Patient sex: M
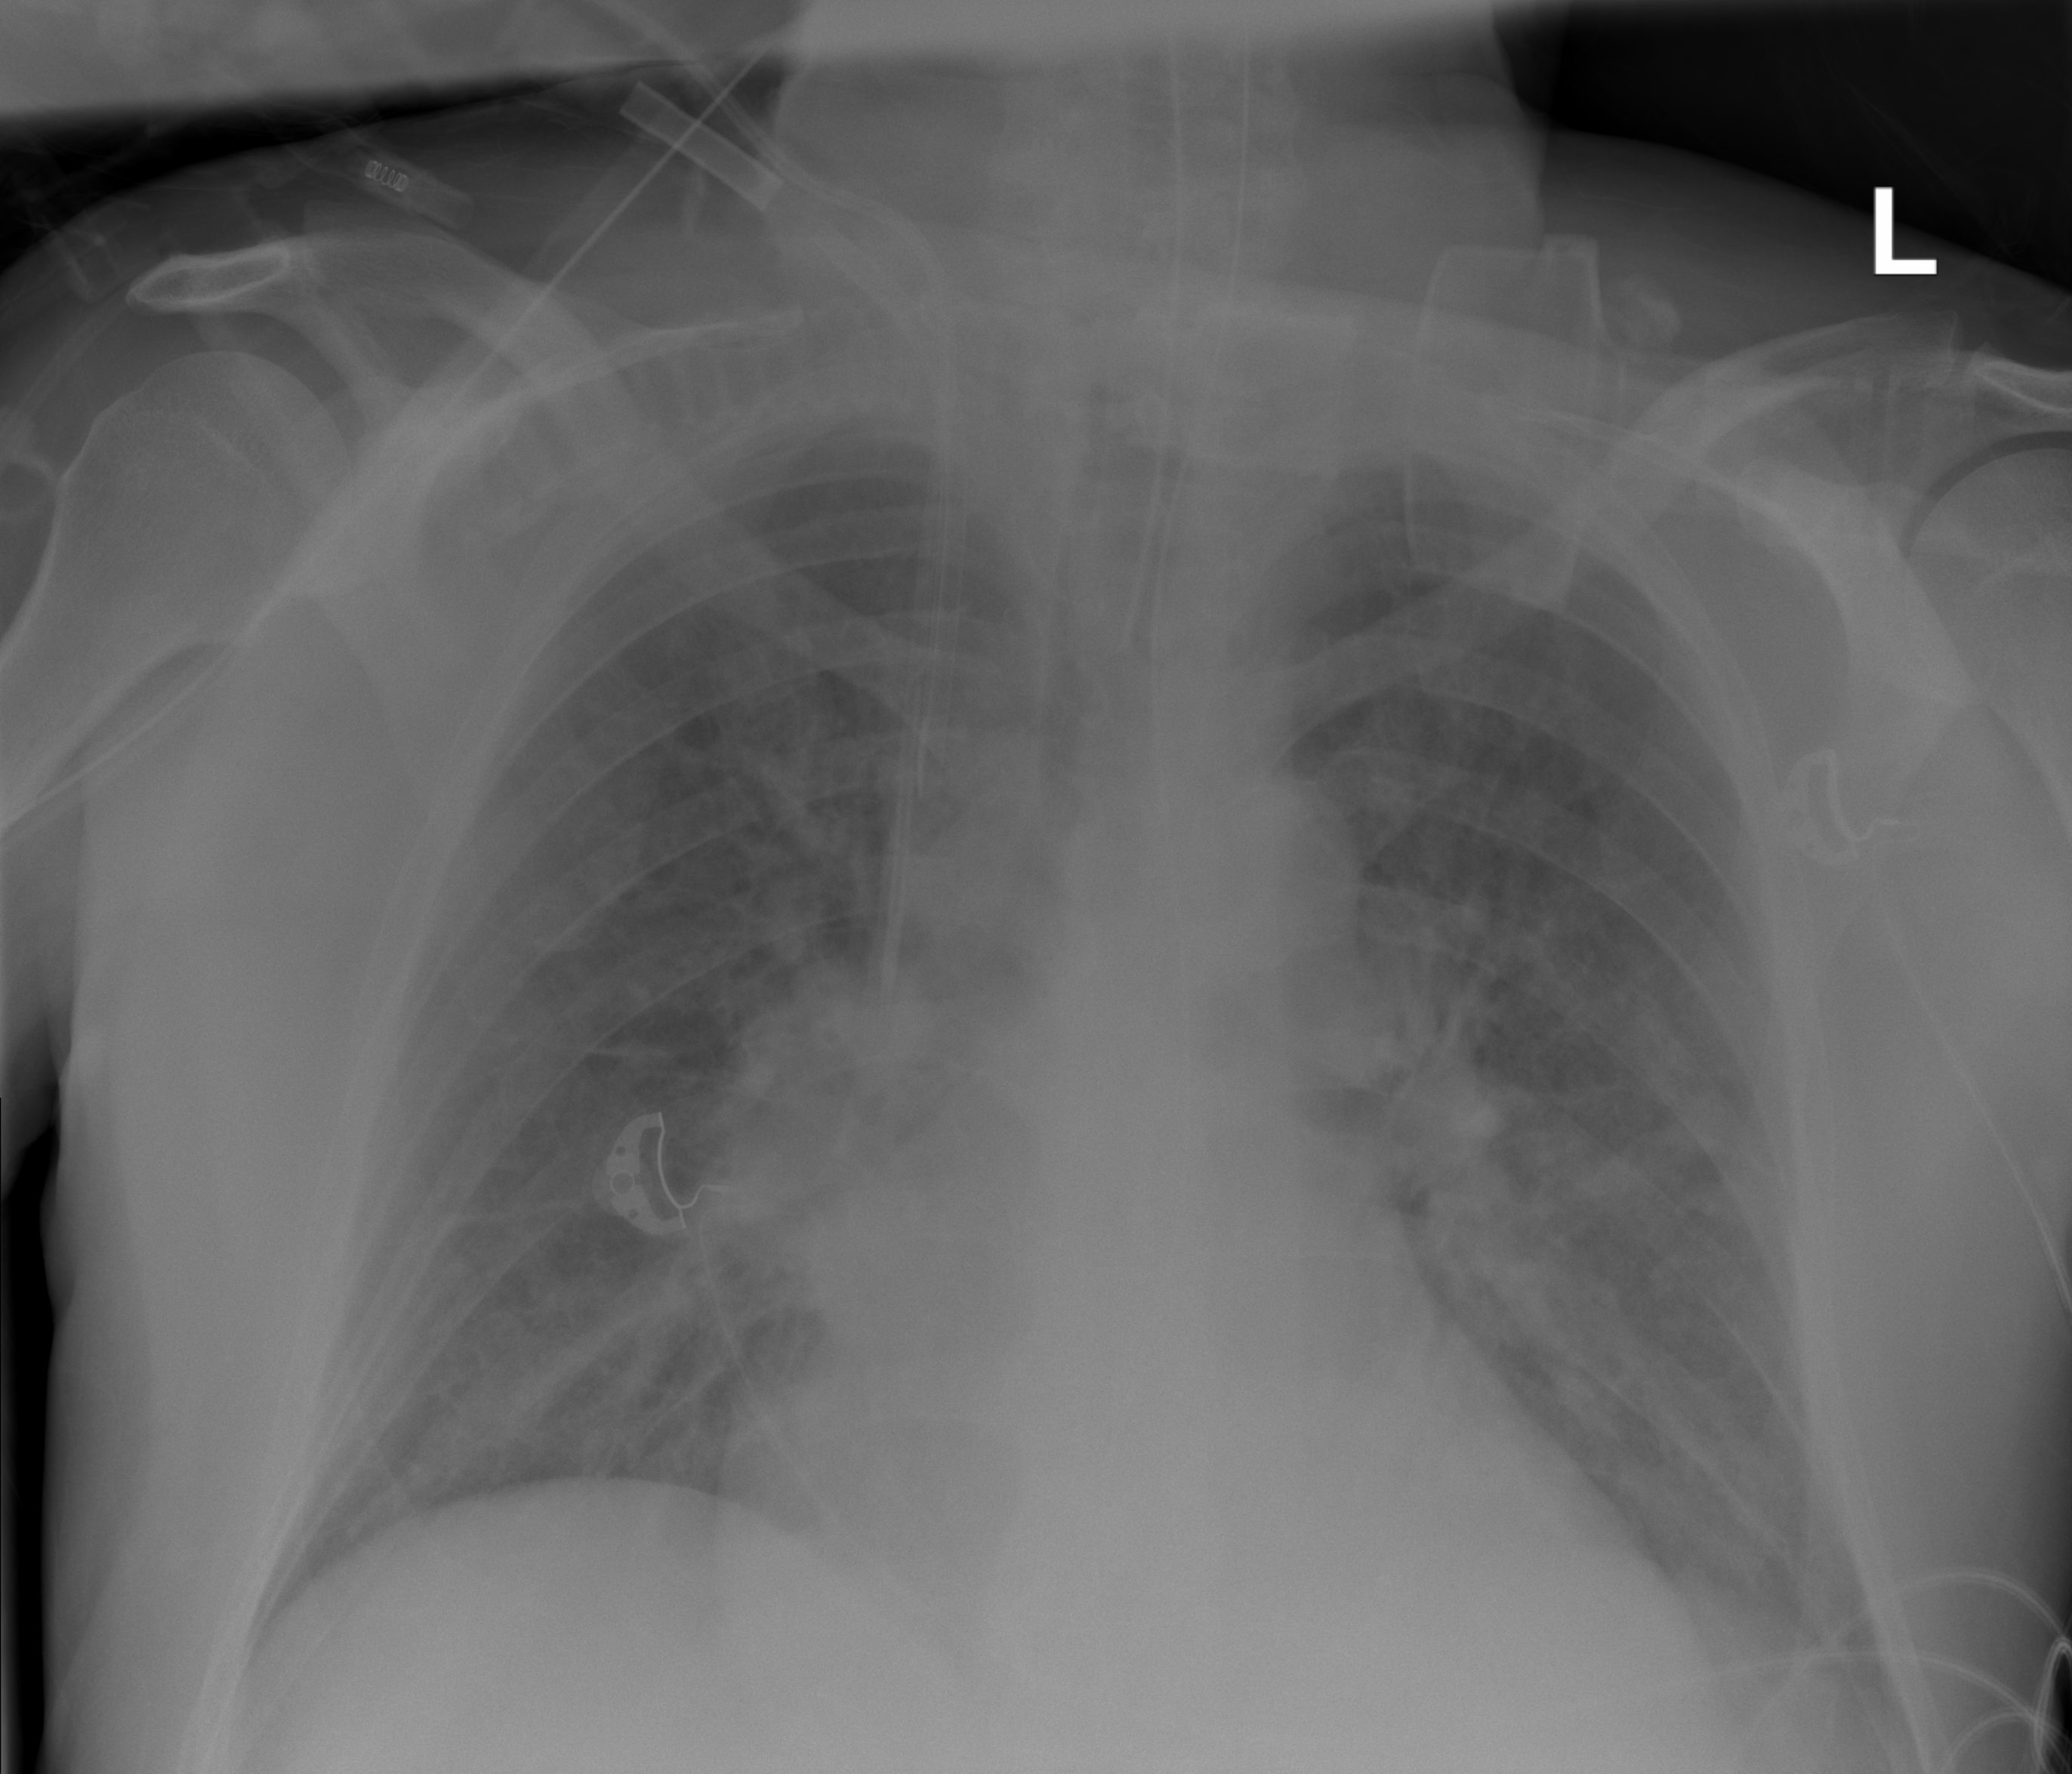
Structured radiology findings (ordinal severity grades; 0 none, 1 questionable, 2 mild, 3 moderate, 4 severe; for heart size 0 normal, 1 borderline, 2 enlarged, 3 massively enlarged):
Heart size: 0
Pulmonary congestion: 2
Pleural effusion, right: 0
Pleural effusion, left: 0
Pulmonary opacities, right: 1
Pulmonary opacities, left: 1
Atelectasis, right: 0
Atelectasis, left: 0